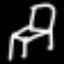
Label: chair